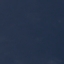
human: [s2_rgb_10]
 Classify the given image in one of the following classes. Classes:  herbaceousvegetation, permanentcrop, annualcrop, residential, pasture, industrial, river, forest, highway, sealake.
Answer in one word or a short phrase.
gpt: SeaLake